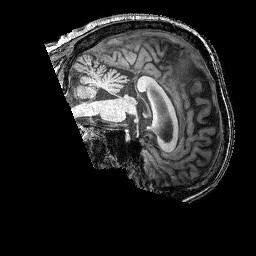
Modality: T1w
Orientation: sagittal
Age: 52
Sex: male
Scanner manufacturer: siemens
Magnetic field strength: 3 T
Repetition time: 2.25 s
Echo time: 0.00415 s